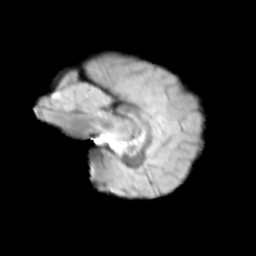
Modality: T2w
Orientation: sagittal
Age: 11
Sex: female
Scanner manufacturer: siemens
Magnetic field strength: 3 T
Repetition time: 3.8 s
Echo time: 0.07 s